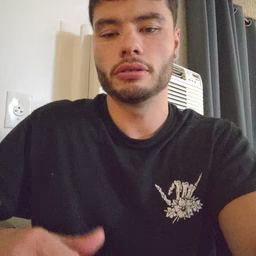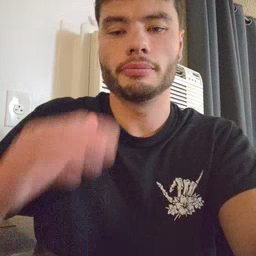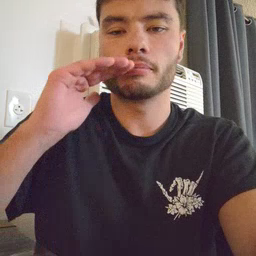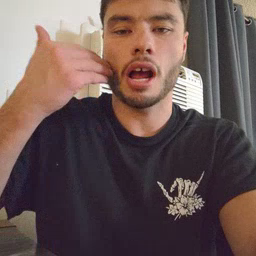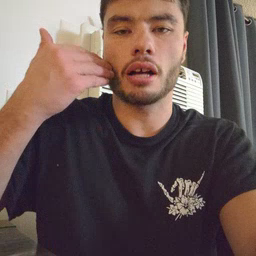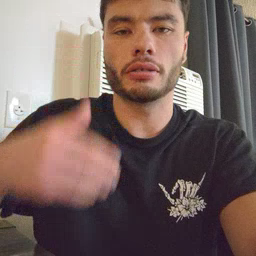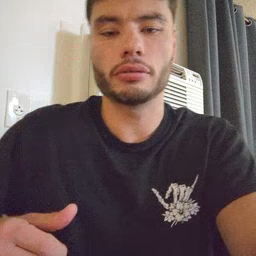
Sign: smile